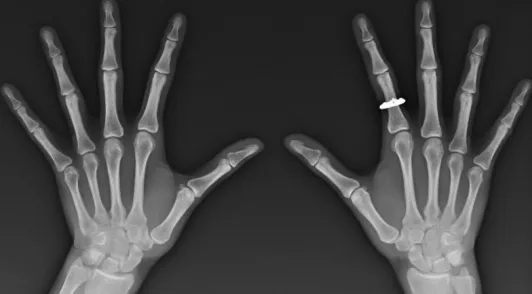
A; Presenting posteroanterior bilateral hand radiographs left evidence of left thumb CMC radial subluxation with a steep trapezial articular slope.
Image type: radiology (x_ray)